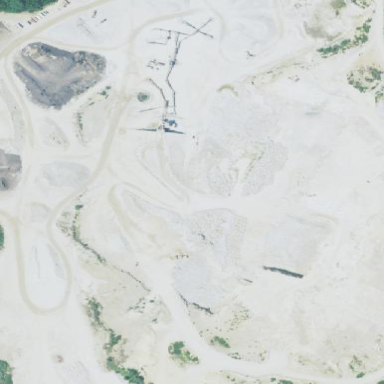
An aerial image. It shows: Quarry area.